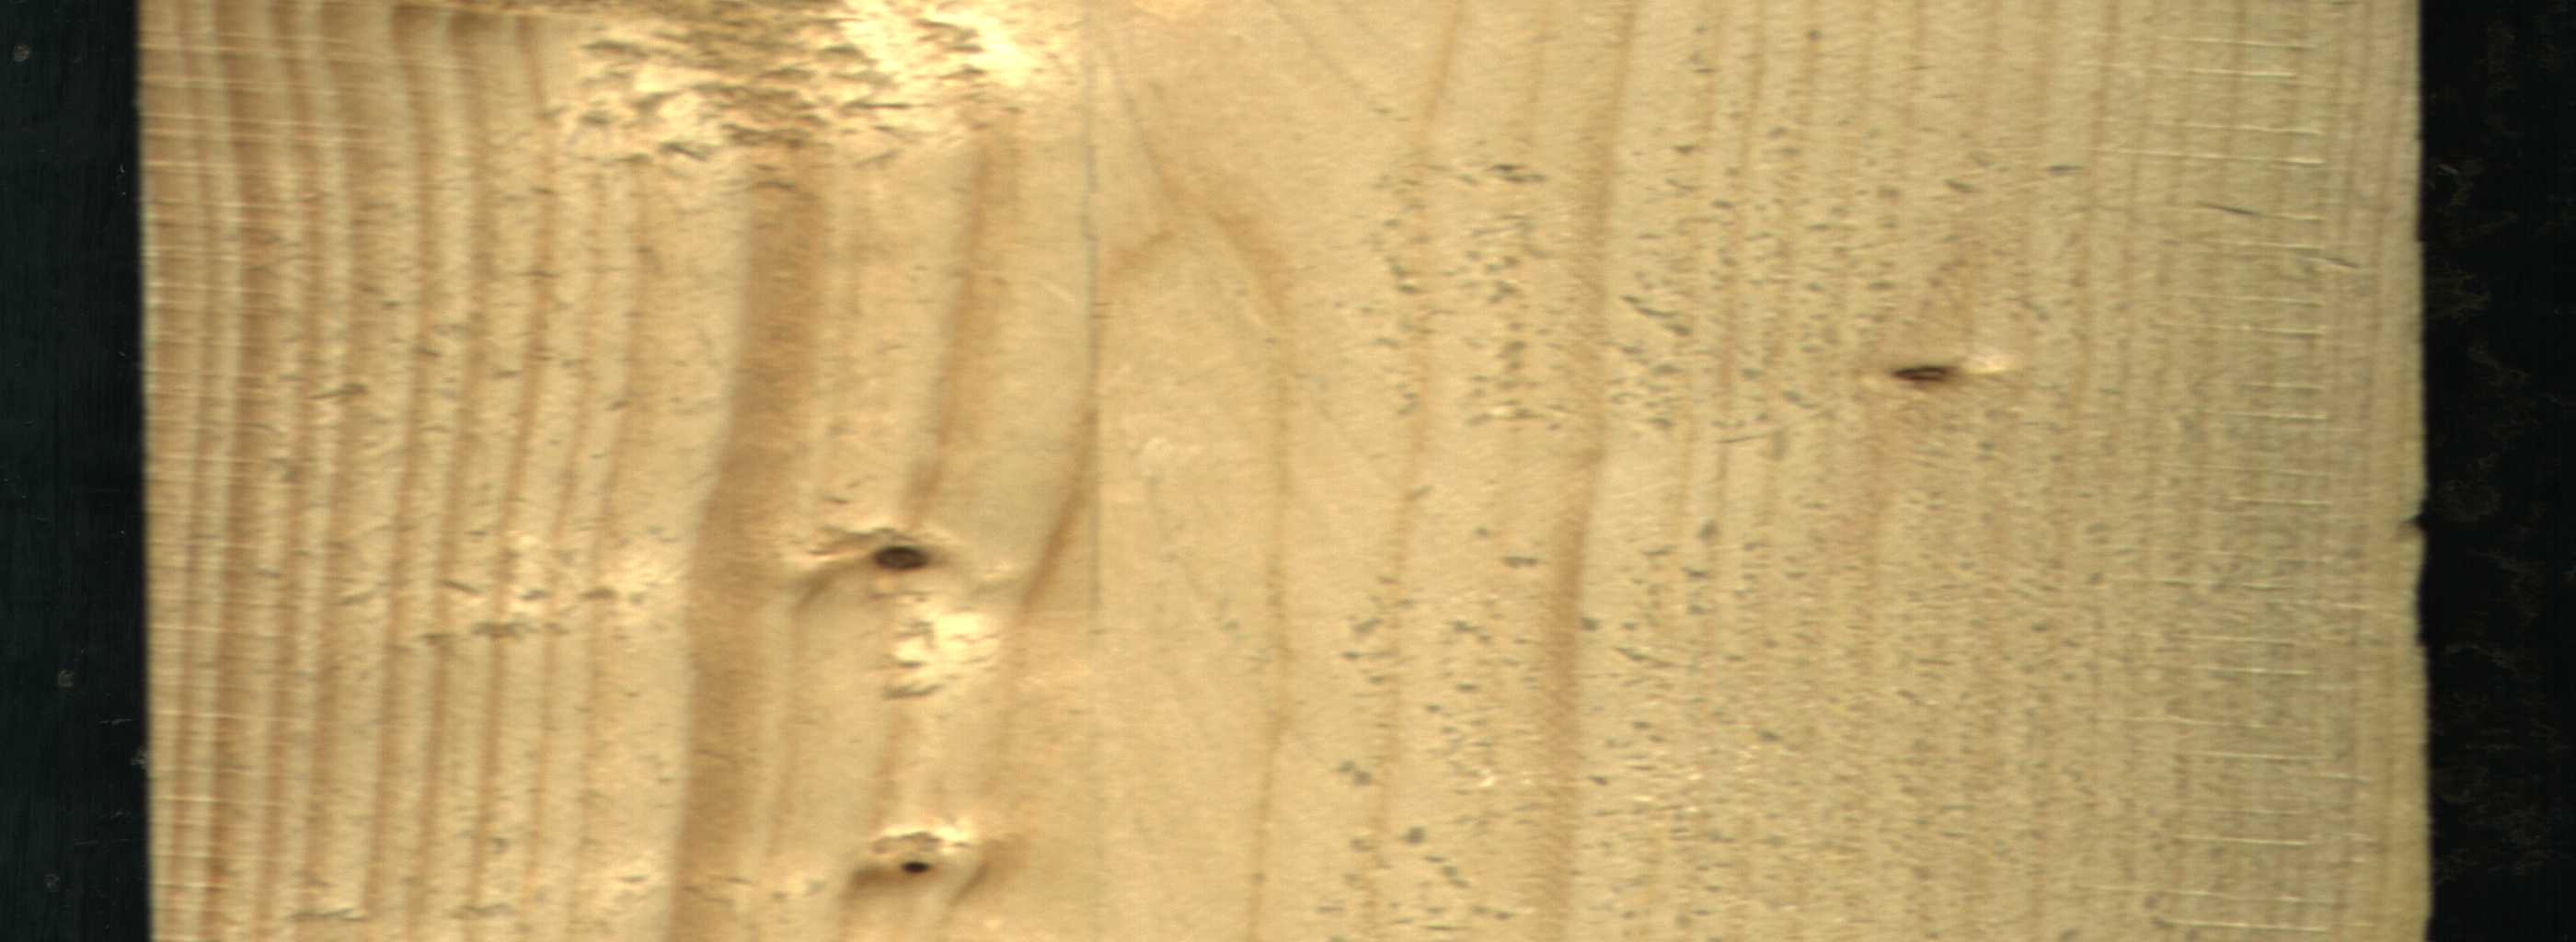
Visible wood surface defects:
Dead_Knot
Dead_Knot
Live_Knot